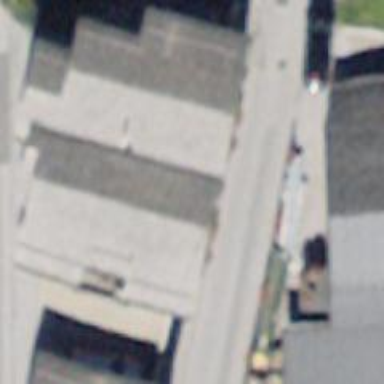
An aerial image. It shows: Bakery.